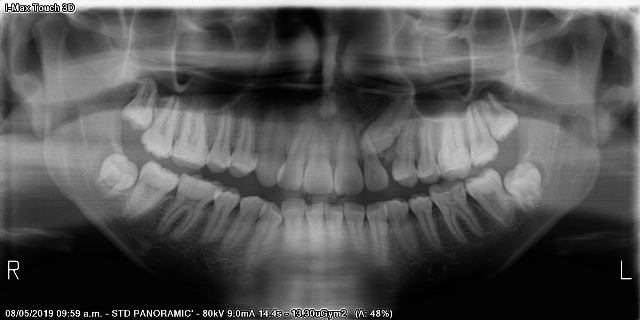
adult